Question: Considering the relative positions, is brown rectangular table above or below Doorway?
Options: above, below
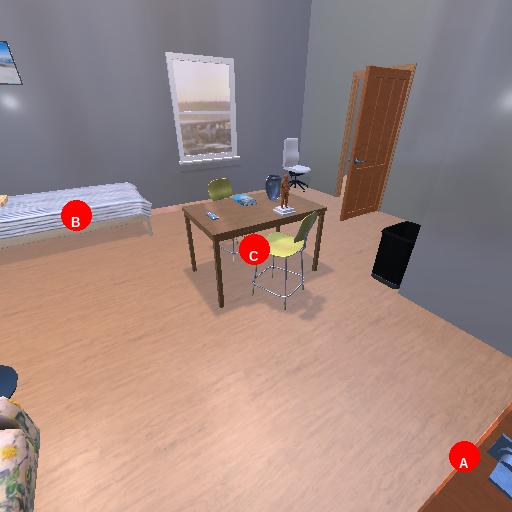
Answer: above